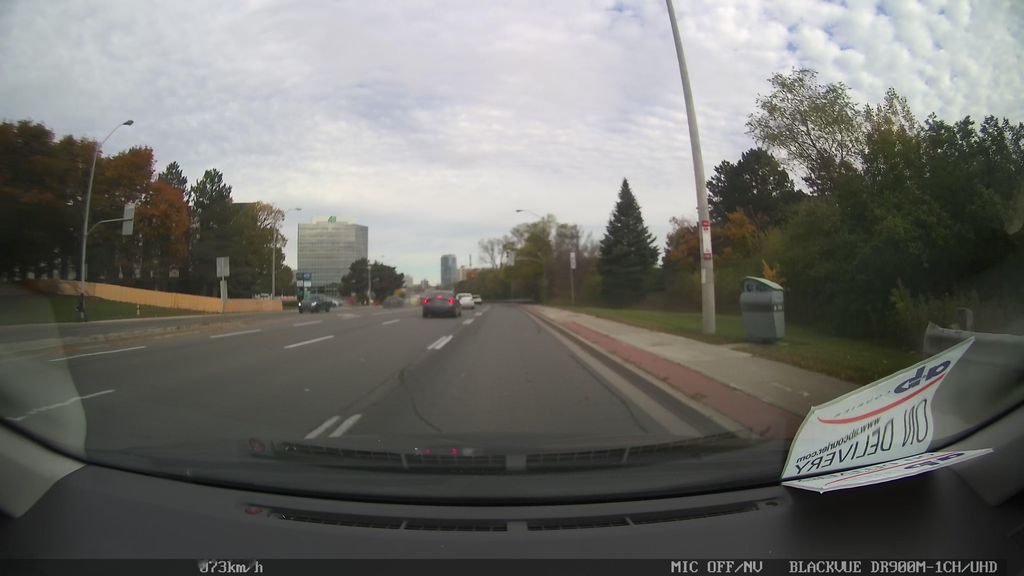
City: toronto